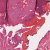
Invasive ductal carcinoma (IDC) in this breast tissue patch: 0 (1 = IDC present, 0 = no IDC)